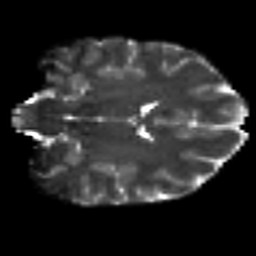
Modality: T2w
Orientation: coronal
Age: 26
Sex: female
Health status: healthy
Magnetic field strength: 3 T
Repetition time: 8.4 s
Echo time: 0.0926 s